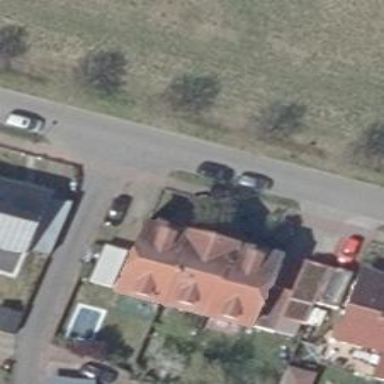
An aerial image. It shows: Sidewalk.